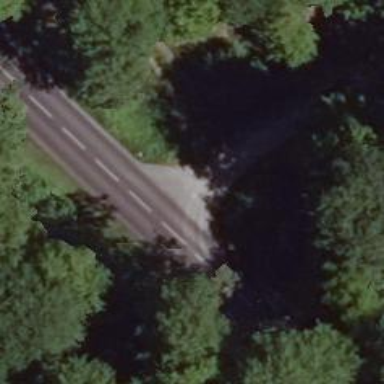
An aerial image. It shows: Asphalt road classified as primary highway.